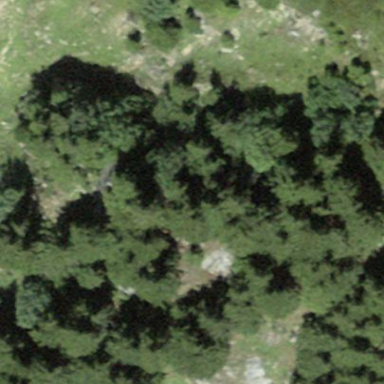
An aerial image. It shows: Patch of scrub vegetation.